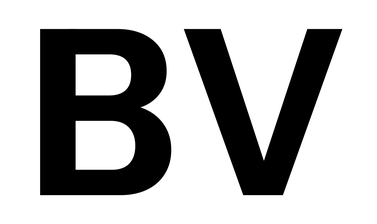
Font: InstrumentSans_Bold